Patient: sex M, age 94
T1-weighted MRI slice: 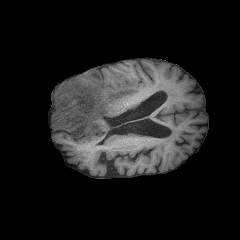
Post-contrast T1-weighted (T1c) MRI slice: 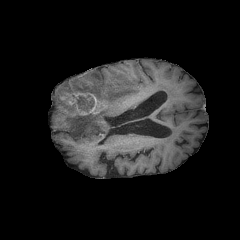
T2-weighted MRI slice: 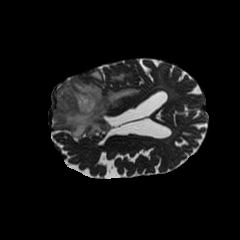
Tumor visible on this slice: yes
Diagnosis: Glioblastoma, IDH-wildtype
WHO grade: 4